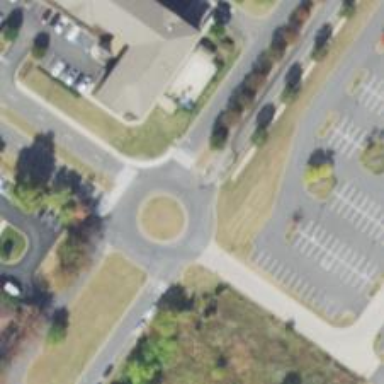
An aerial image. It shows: Unclassified road leading to roundabout junction.